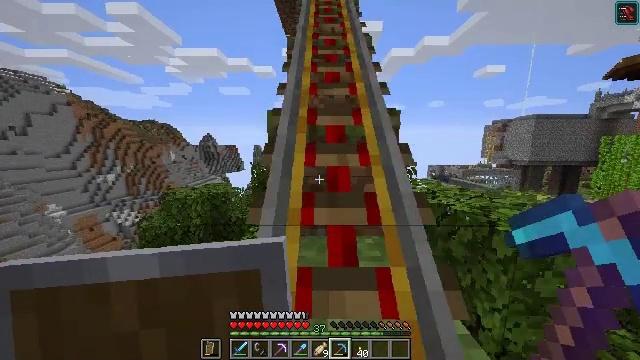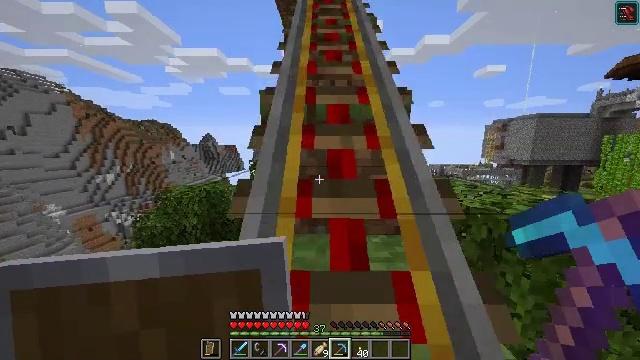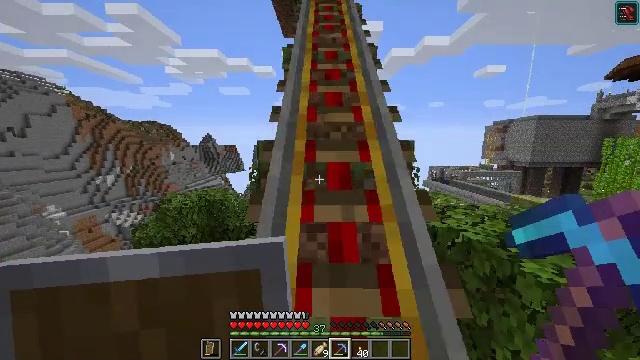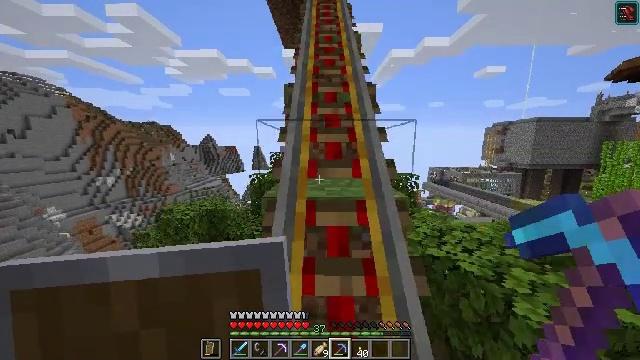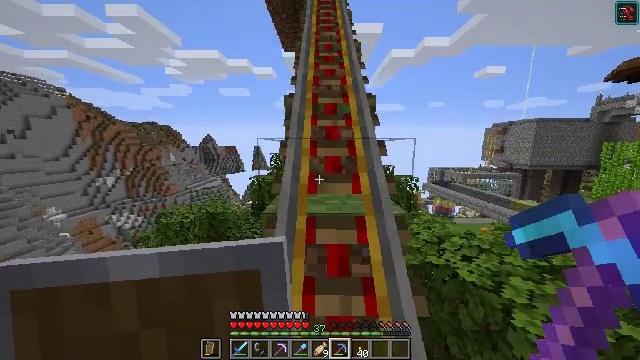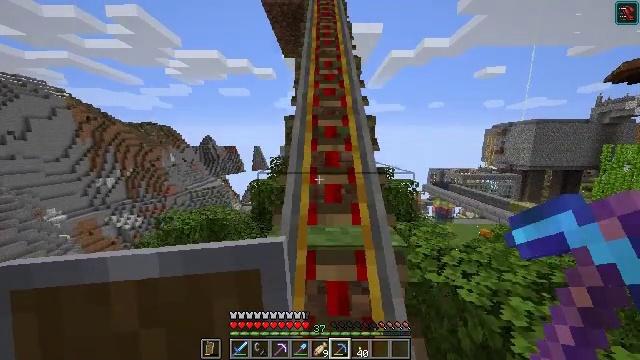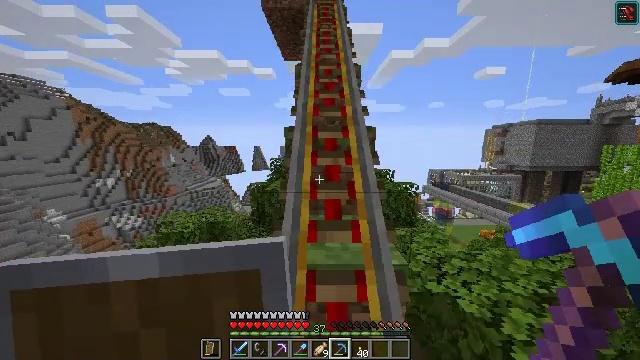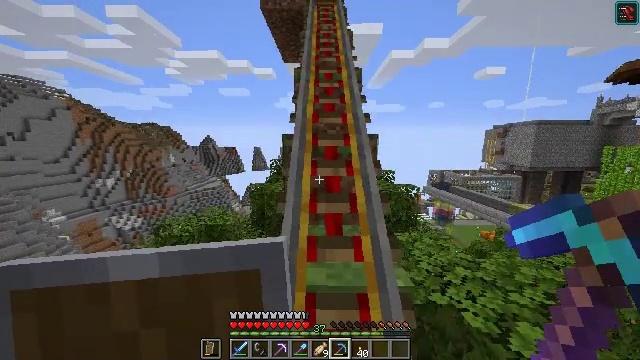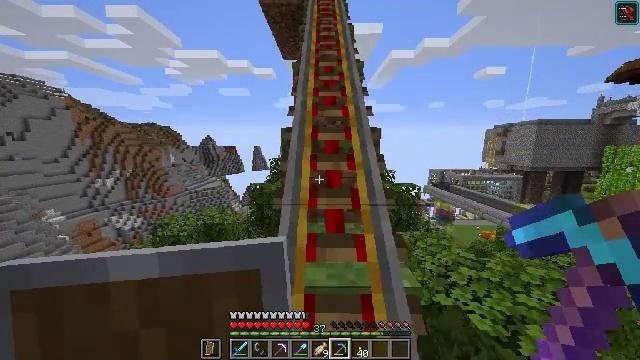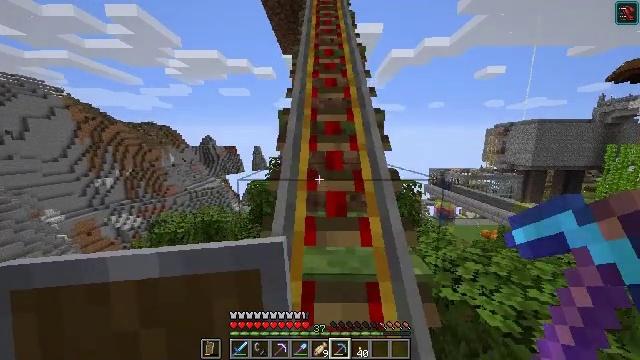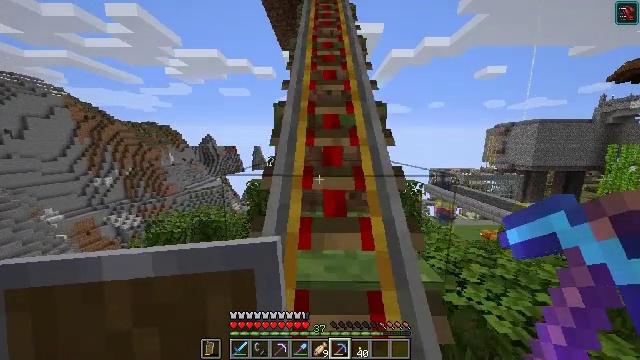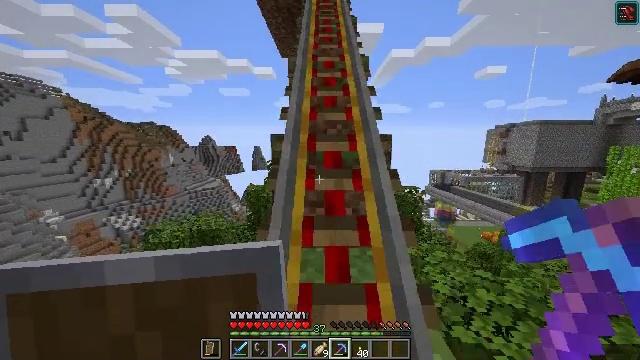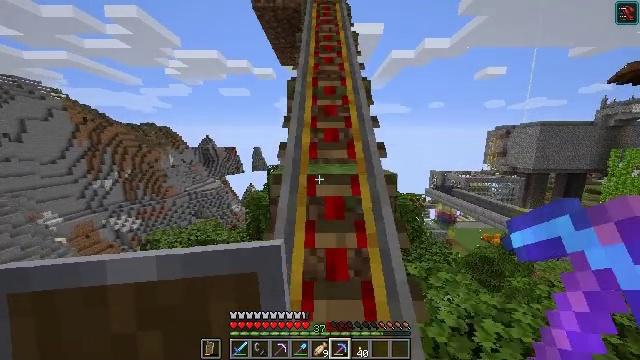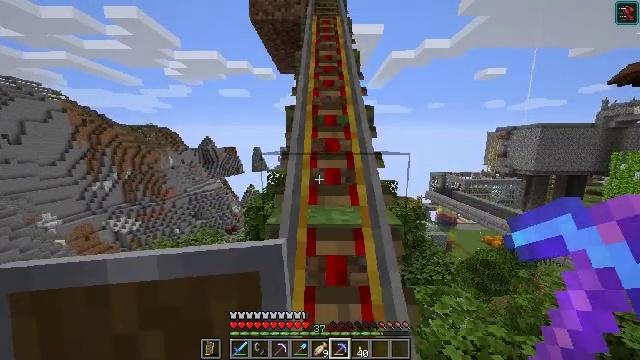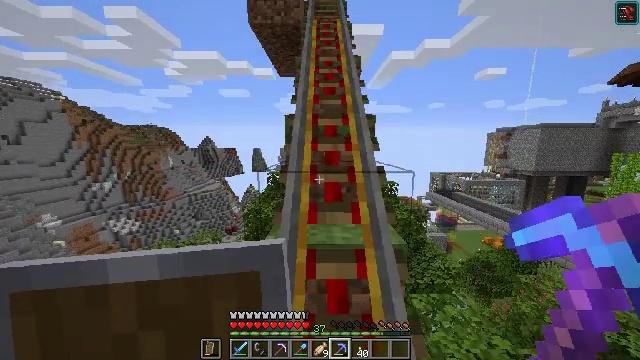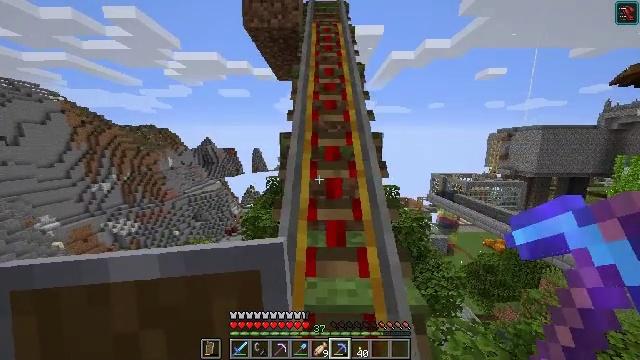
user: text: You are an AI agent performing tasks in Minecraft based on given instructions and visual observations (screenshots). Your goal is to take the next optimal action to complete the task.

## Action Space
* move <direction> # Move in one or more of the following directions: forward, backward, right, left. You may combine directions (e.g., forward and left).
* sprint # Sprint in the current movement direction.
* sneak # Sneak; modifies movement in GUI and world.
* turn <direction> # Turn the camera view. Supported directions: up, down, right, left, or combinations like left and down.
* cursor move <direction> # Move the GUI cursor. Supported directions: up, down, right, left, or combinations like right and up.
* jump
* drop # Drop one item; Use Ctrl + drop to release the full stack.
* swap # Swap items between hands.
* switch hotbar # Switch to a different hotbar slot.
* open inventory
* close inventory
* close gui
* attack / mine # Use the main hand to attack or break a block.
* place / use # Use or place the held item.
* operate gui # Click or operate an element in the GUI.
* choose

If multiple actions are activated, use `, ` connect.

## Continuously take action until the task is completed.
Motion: motion action
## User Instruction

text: Mine crimson fungus from the ground in the Nether.
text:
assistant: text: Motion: move forward, jump
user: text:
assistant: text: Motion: move forward, jump
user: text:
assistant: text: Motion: move forward, jump
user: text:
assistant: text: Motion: move forward, jump
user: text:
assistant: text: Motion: move forward
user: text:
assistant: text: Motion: move forward
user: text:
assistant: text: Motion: move forward
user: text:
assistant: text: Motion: move forward
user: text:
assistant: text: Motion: move forward
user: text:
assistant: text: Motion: move forward, jump
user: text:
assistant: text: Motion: move forward, jump
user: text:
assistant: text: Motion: move forward, jump
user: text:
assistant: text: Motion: move forward
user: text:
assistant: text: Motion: move forward
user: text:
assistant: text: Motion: move forward
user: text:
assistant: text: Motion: move forward
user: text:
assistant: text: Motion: move forward
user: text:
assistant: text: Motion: move forward
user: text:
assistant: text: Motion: move forward, jump
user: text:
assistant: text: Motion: move forward, jump
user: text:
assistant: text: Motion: move forward, jump
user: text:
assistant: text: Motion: move forward
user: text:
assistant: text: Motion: move forward
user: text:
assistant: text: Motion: move forward
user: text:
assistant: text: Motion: move forward
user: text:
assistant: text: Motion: move forward
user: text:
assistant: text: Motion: move forward
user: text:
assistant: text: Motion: move forward, jump
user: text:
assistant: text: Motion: move forward, jump
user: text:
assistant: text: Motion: move forward